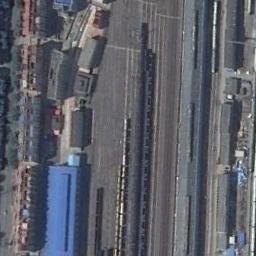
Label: railway